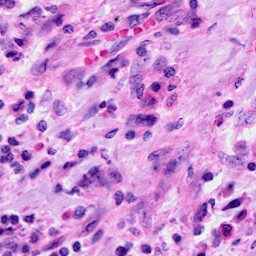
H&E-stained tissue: Cervix